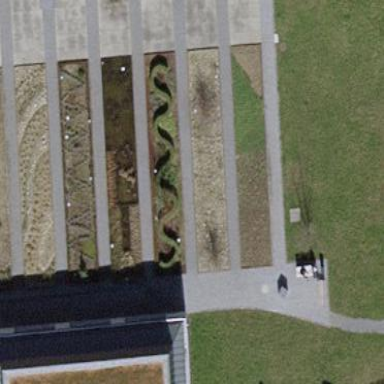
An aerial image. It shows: Garden that is leisure land.